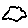
Label: cloud